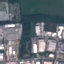
Land use / land cover class: Industrial